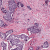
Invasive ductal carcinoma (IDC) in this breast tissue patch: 1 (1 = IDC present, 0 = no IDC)